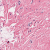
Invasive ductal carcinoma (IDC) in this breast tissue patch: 0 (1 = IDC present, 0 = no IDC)